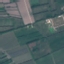
Label: PermanentCrop